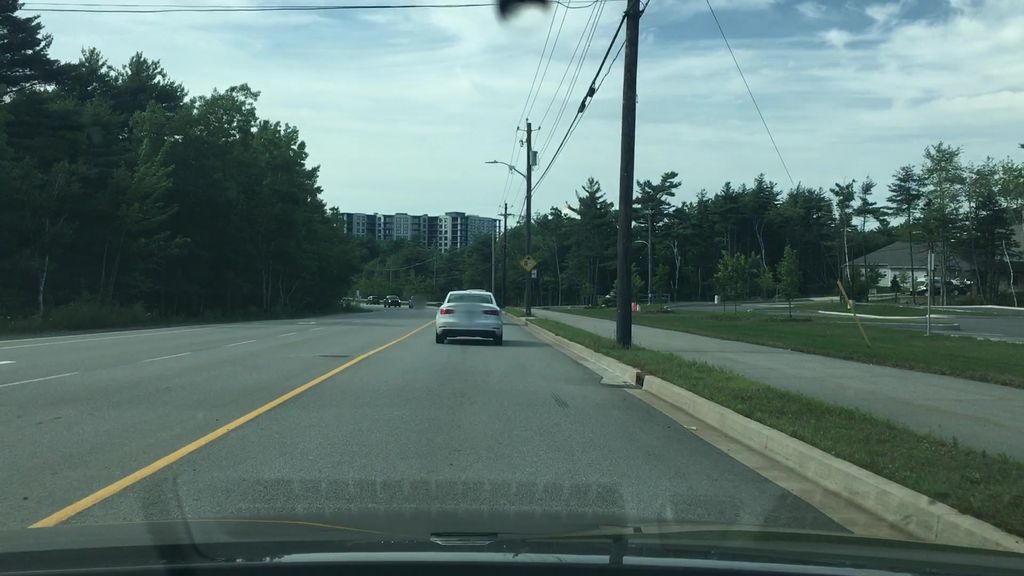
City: halifax